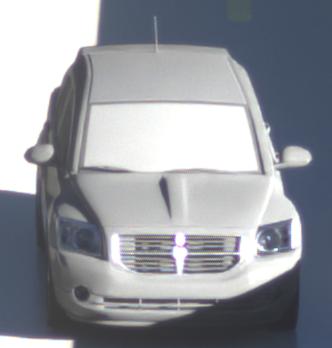
Make: Dodge
Model: Caliber 1.8
Detailed model: Caliber
Model produced from: 2006/06
Model produced until: 2009/03
Doors: 5
Color: gray
Road condition: wet road
Daytime: sunrise or sunset
Contrast: medium contrast